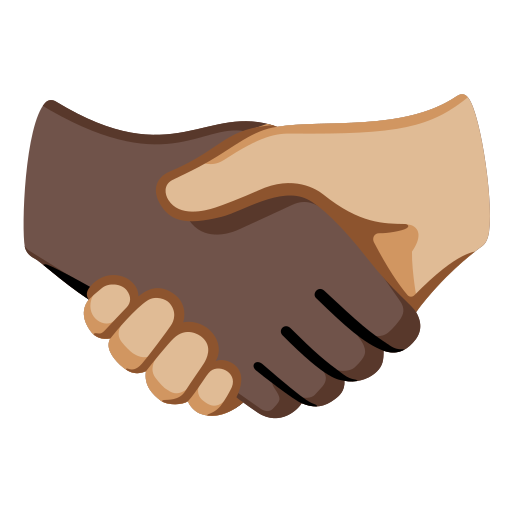
Emoji: 🫱🏿‍🫲🏼